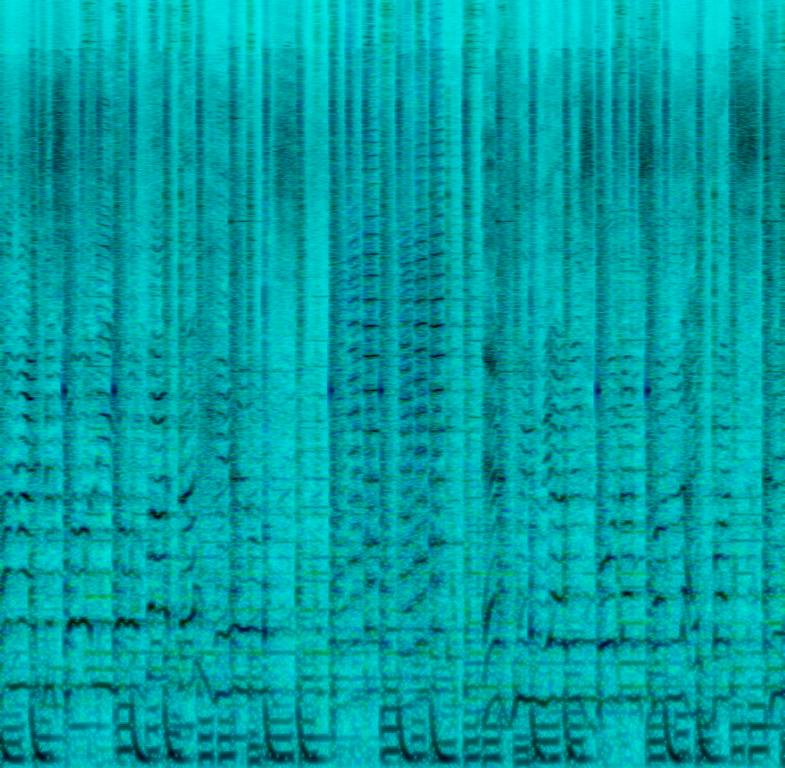
A female singer sings this passionate melody. The song is medium tempo with steady drumming rhythm, groovy bass line, Caribbean percussion, guitar accompaniment and a brass band playing percussively. The song is emotional and spirited. The song is a classic renege hit.